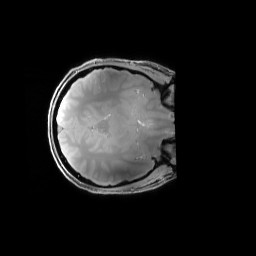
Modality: PDw
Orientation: axial
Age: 24
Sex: female
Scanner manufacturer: siemens
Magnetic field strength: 6.98 T
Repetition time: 1.3 s
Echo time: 0.00231 s